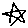
Label: star